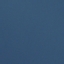
Land use / land cover: SeaLake